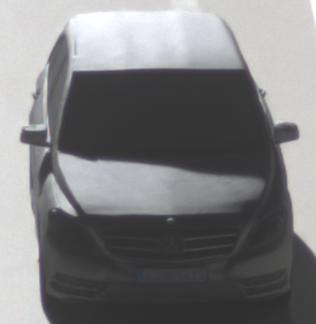
Make: Mercedes-Benz
Model: B 180 BlueEFFICIENCY
Detailed model: B-Class (246)
Model produced from: 2011/11
Model produced until: 2012/10
Doors: 5
Color: gray
Road condition: wet road
Daytime: morning or afternoon
Contrast: high contrast